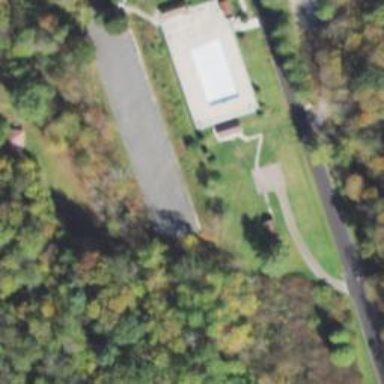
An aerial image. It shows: Sports centre focused on swimming activities.